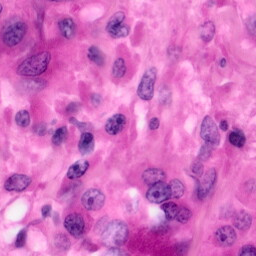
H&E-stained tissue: Pancreatic